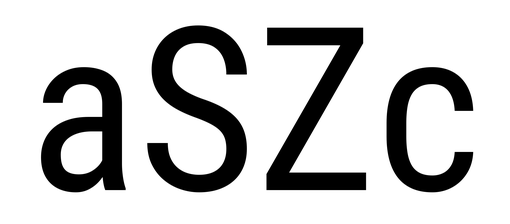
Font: Roboto_Condensed_Regular